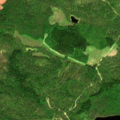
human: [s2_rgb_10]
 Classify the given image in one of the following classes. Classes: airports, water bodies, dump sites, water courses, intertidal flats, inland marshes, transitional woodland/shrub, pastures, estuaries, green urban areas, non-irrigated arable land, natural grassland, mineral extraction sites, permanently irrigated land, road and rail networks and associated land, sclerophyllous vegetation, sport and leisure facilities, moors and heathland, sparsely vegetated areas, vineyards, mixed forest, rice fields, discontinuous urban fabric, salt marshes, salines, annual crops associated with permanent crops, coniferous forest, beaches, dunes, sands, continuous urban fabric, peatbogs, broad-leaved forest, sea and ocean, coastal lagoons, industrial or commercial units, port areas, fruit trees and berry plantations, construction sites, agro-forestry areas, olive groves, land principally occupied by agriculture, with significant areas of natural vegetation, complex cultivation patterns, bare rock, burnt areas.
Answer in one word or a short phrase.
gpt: coniferous forest, mixed forest